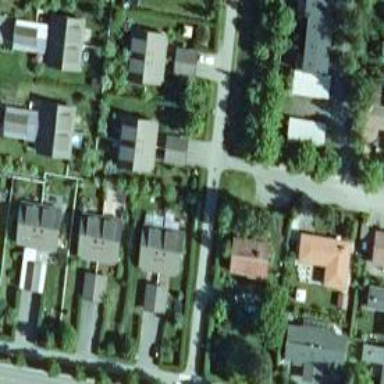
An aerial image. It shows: Smooth asphalt road in residential area.